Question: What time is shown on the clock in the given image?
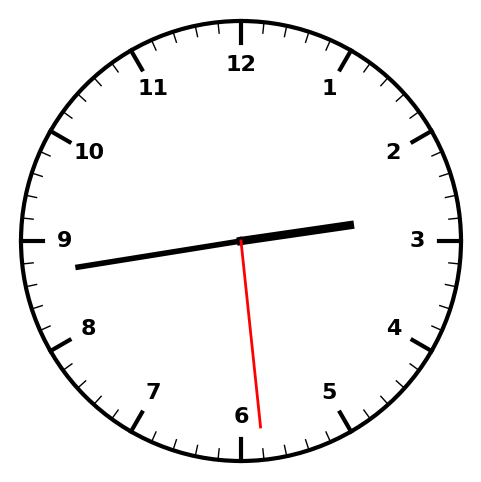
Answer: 02:43:29